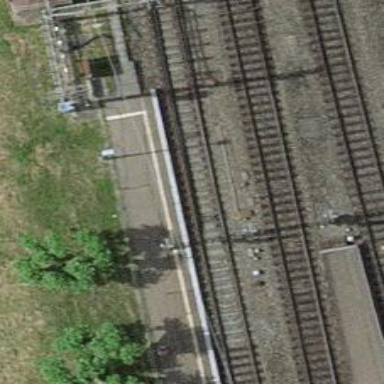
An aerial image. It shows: Railway signal.